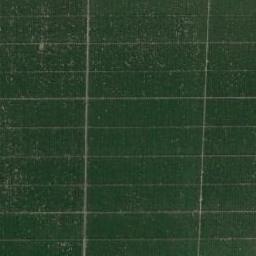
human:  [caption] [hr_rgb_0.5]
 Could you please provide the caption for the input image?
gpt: Many neatly arranged green rectangular farm fields .

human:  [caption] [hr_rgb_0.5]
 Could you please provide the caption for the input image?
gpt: There are some green rectangular farmland .

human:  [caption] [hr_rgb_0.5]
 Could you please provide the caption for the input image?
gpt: There are many neat rows of rectangular farmlands .

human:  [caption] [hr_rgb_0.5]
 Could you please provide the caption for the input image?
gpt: Some green rectangular farmlands are arranged in neat rows .

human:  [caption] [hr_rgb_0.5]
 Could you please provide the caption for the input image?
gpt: There are many green rectangular farmlands of the same size .